Field crop: maize
Growth stage: 2
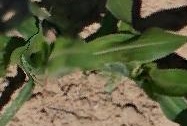
Species: maize